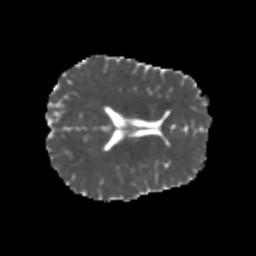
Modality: MD
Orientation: axial
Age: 22
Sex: male
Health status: healthy
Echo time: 0.074 s